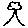
Label: tree